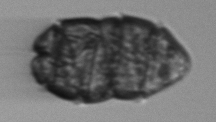
Label: Margalefidinium